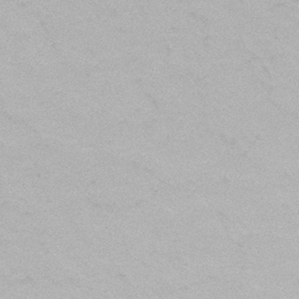
Label: frost